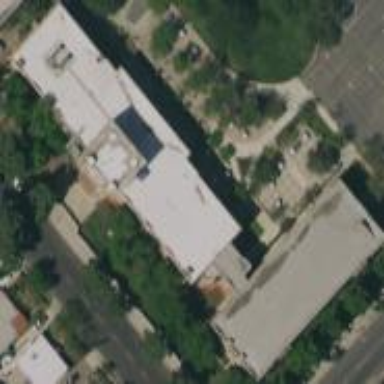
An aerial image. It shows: School building.